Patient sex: M
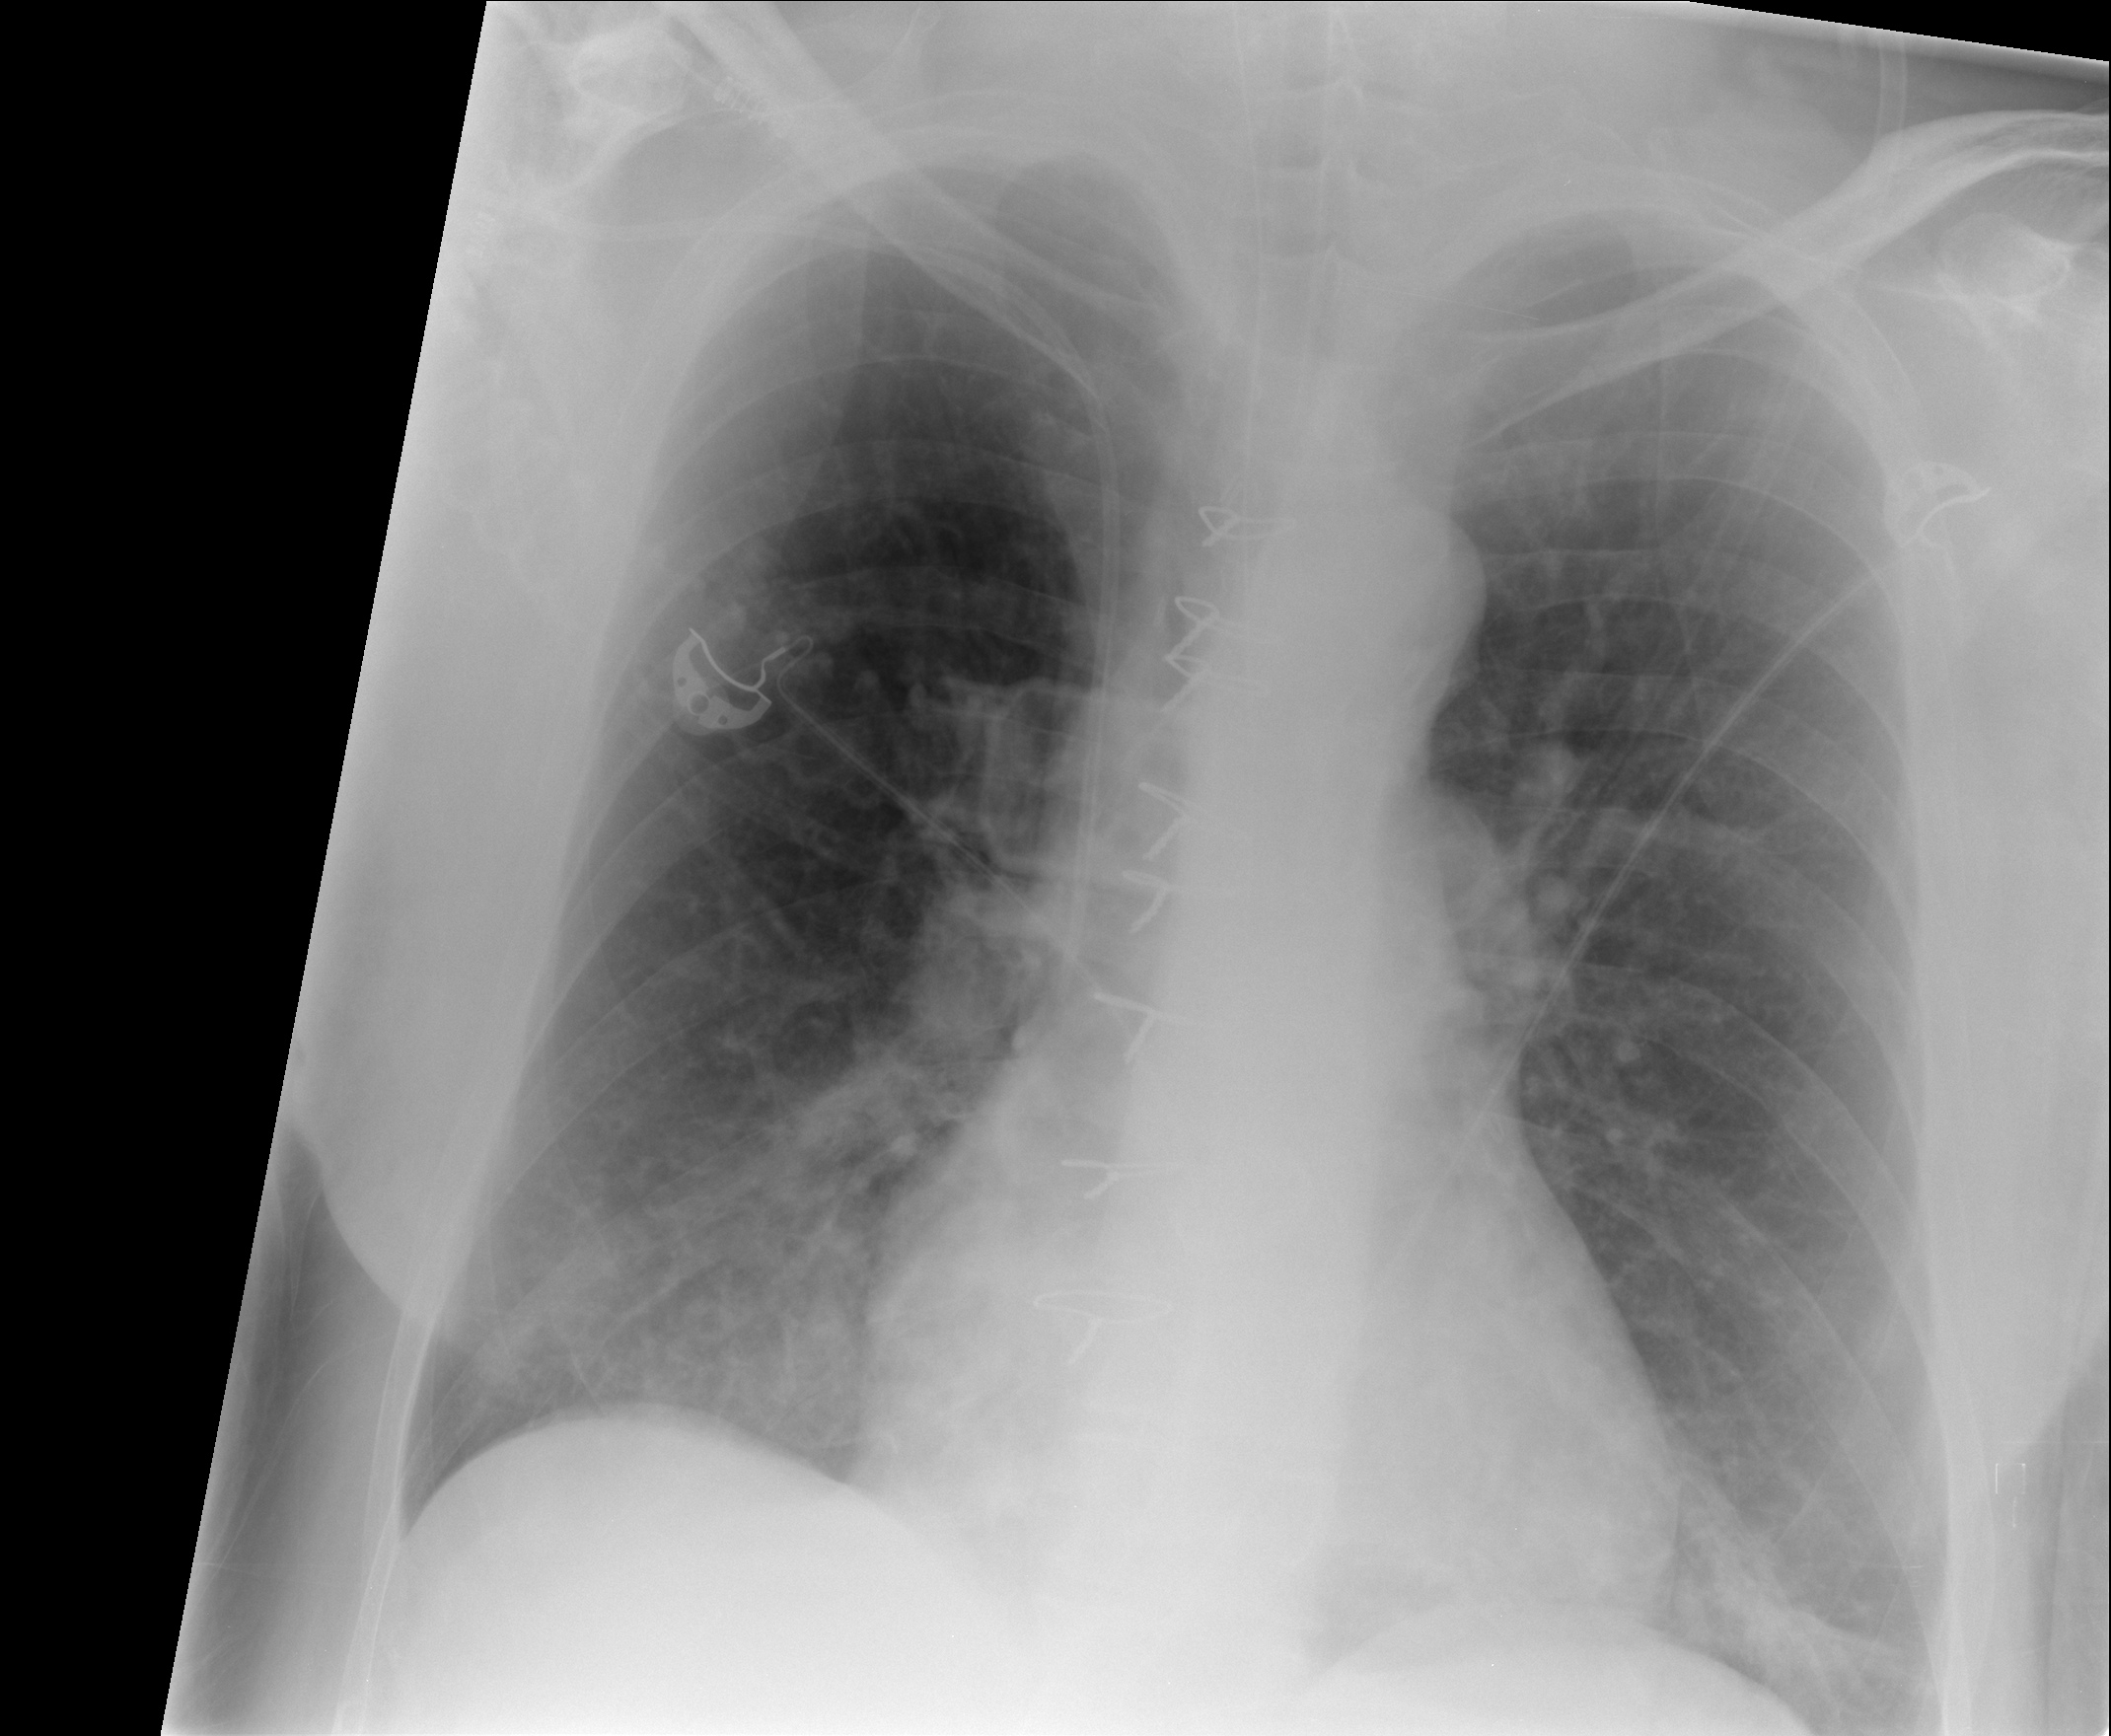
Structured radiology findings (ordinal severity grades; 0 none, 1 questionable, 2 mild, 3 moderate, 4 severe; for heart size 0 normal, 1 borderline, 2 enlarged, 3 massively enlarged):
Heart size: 0
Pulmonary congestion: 1
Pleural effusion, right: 0
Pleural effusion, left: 0
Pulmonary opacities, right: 0
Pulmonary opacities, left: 0
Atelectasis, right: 2
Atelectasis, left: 2